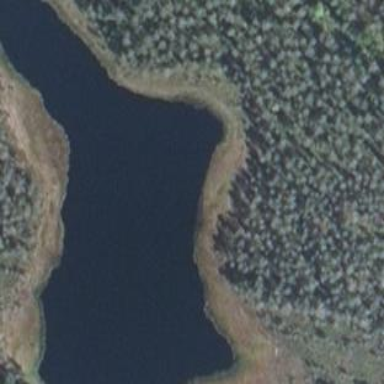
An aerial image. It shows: Serene pond surrounded by nature.